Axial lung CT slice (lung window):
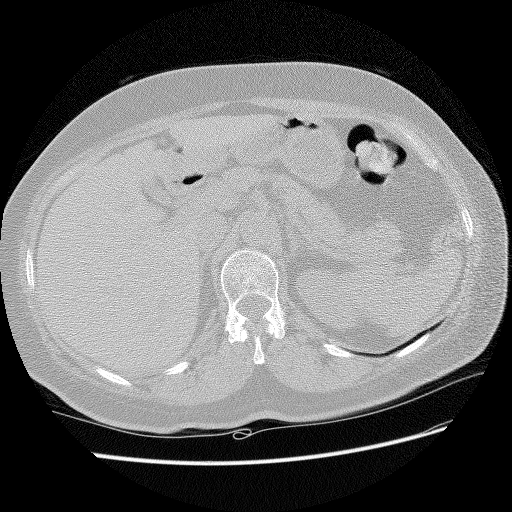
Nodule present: no